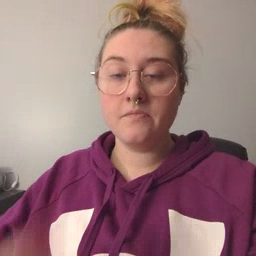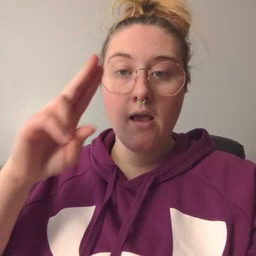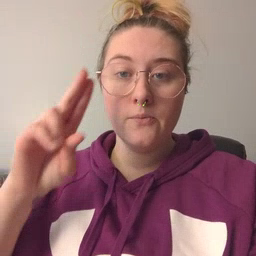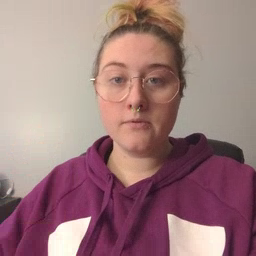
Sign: uncle